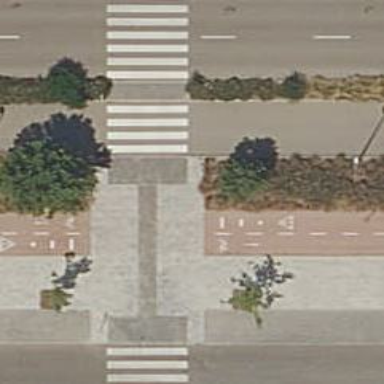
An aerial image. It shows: Uncontrolled crossing on the road.